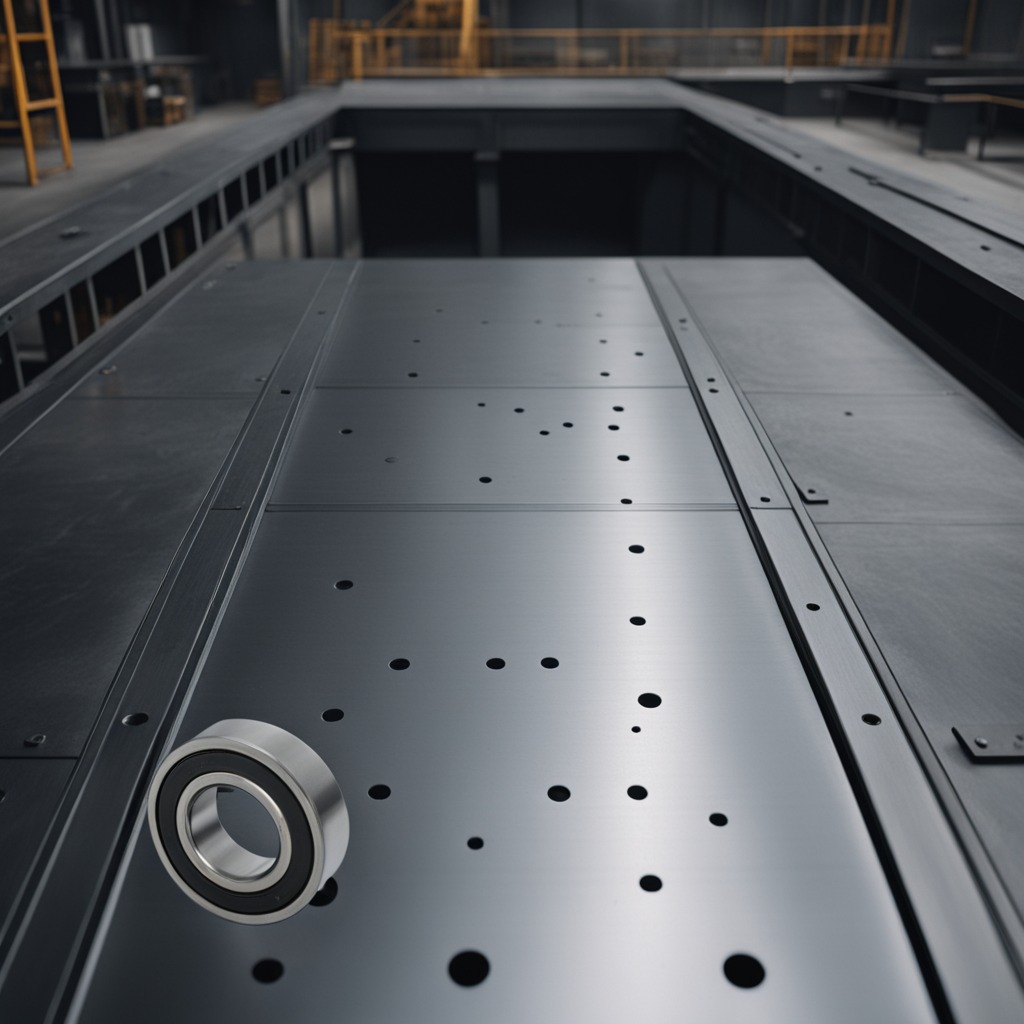
A metal ball bearing is lying on a cold steel table in a mining workshop.